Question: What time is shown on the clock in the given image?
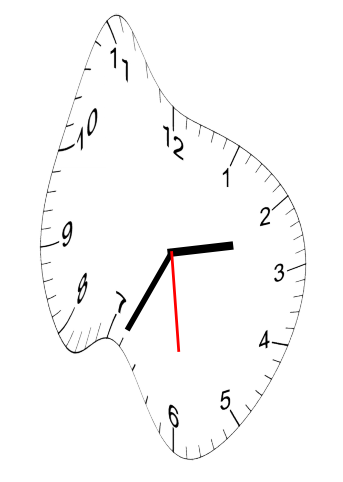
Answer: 02:34:29